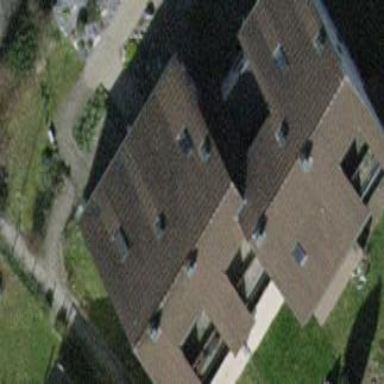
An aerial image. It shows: Terrace building.